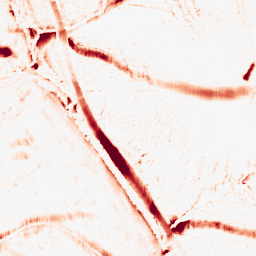
Category: morphological
Decomposition family: morphological_ellipse
Decomposition parameters: operation: opening
width: 20
height: 10
Upsampling method: linear_exact
Upsampling parameters: scale: 4
Upsampling scale: 4